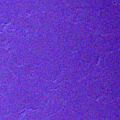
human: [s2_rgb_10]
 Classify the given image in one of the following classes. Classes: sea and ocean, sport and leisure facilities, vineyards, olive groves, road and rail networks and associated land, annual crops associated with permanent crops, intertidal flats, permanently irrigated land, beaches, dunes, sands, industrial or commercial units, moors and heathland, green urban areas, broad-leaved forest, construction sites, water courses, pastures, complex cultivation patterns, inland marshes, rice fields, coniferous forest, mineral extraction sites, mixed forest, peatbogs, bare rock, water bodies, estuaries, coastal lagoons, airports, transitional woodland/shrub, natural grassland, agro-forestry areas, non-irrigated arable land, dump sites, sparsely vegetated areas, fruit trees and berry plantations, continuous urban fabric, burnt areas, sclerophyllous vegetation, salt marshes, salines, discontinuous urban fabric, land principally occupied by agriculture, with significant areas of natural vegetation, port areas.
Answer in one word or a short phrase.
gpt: water bodies